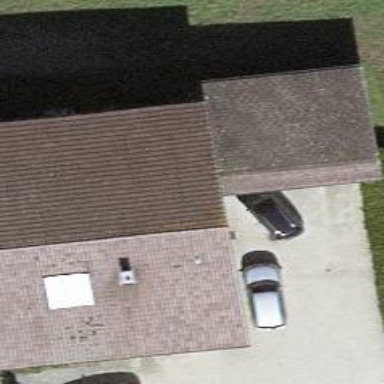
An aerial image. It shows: Building with flat roof.